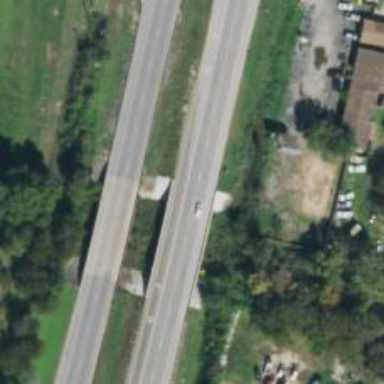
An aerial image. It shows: Bridge crossing over highway trunk expressway.